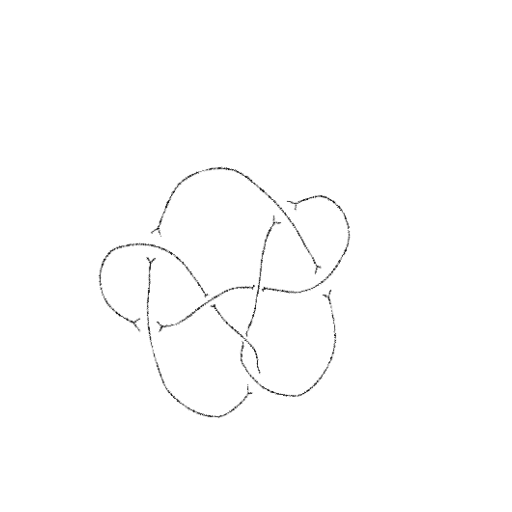
Crossing number: 8